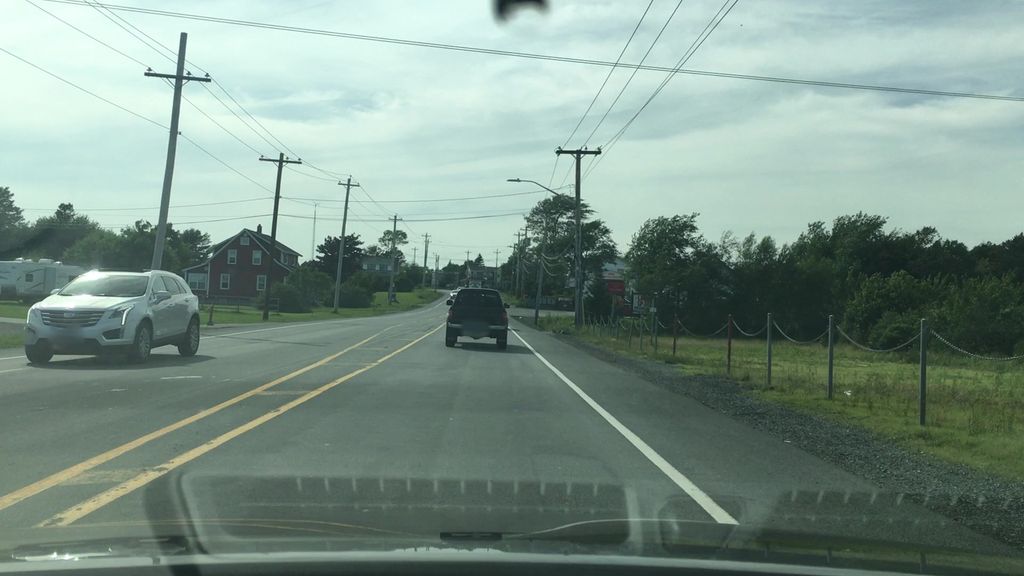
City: halifax